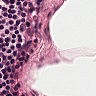
Metastatic tissue present: no